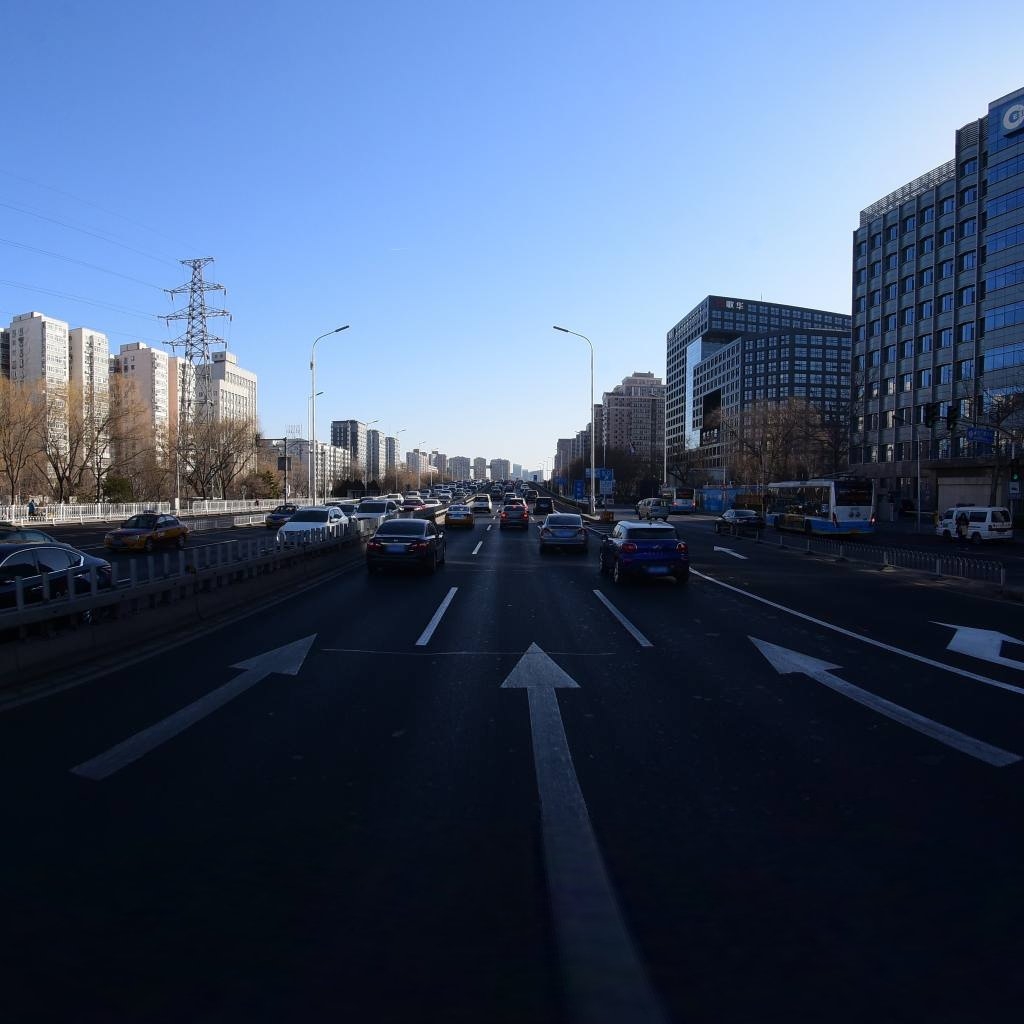
Region: Dongcheng
Road damage annotations: transverse patch